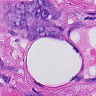
Metastatic tissue present: yes